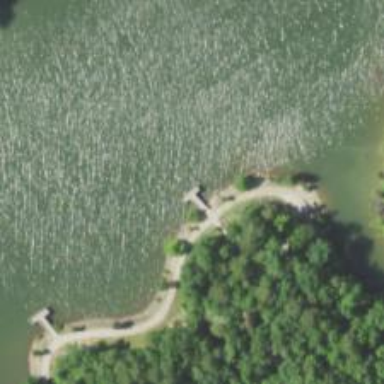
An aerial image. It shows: Pier located along footway.